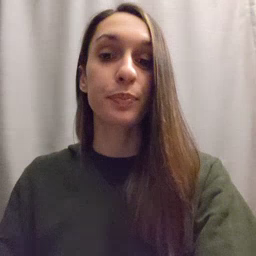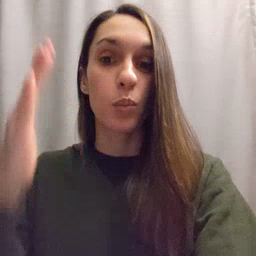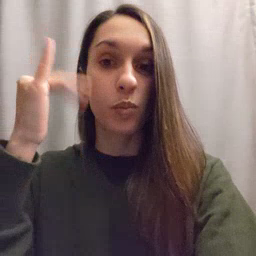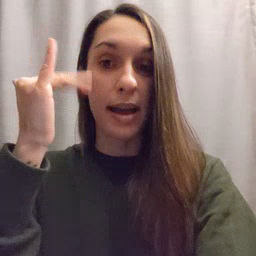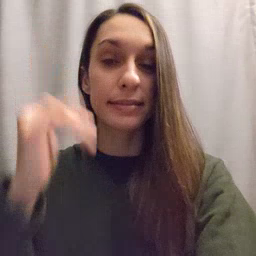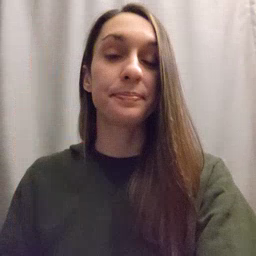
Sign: why